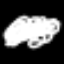
Label: squiggle